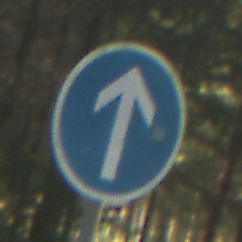
Verkehrszeichen: VorgeschriebeneFahrtrichtungGeradeaus
Umgebung: Outdoor, Nature
Tageszeit: MorningAfternoon
Wetter: Clear
Licht: Natural
Jahreszeit: NotSpecified
Kontrast: LowContrast